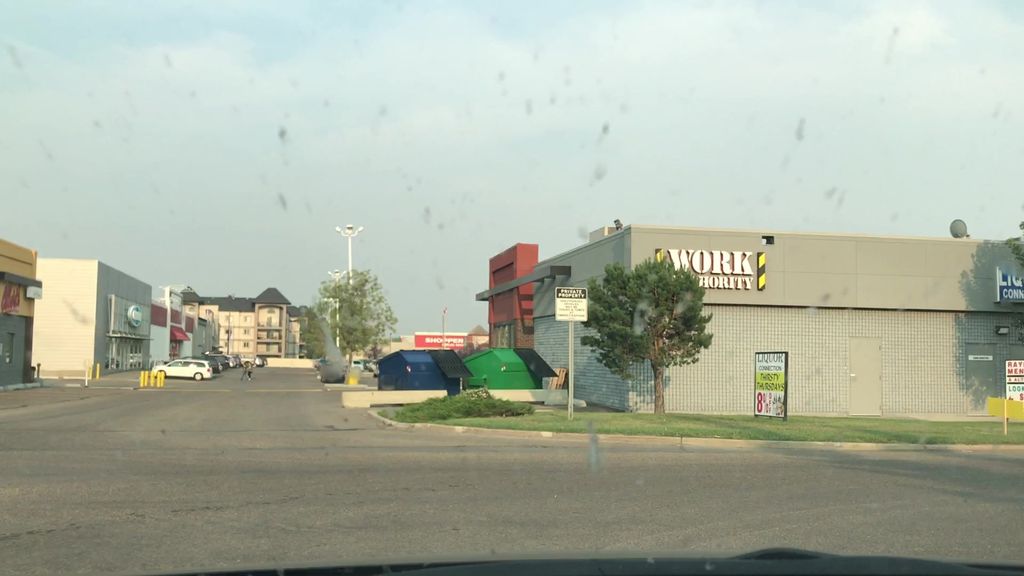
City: edmonton